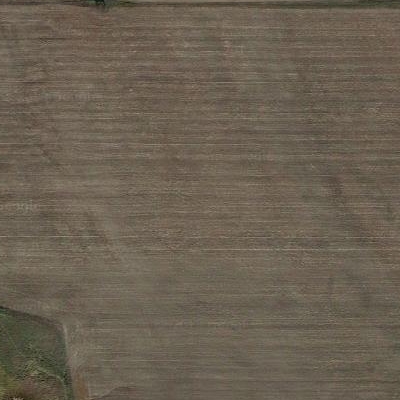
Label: bField